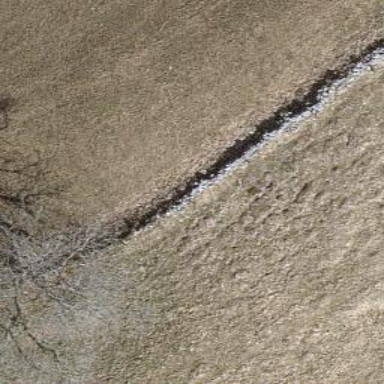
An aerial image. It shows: Dry stone wall barrier.